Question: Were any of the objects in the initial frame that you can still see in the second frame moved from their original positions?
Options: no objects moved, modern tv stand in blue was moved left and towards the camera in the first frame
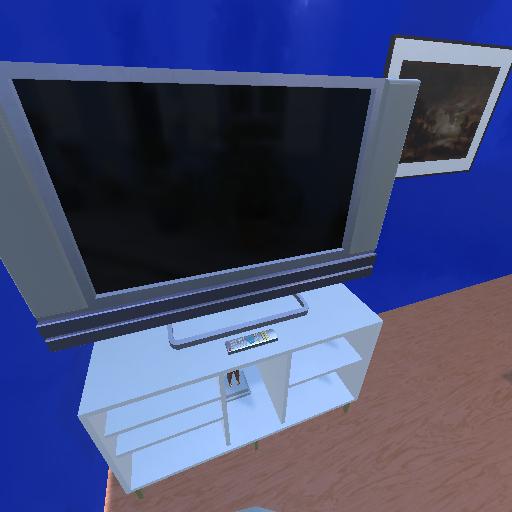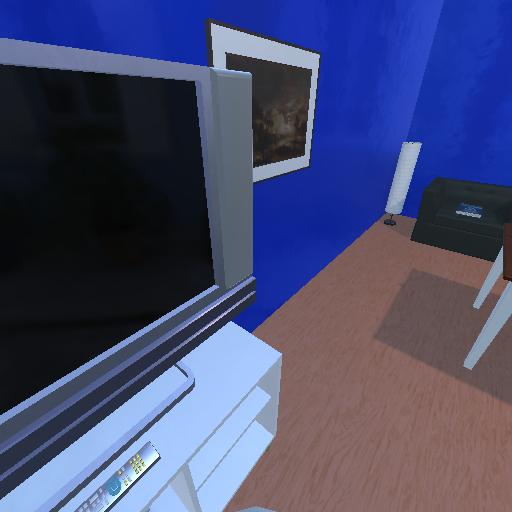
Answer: no objects moved